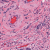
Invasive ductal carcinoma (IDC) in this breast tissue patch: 1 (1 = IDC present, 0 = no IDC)